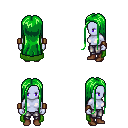
a pixel art fantasy rpg character, female body template, dark elf, purple skin, green cape, metal pants, green extra-long hairstyle, leather bracers, brown shoes, four views (front, back, left, right), 2x2 character sprite sheet, small pixel art, hard edges, no anti-aliasing